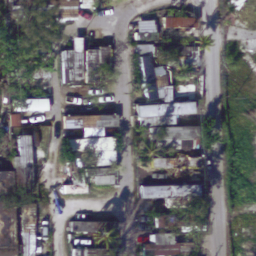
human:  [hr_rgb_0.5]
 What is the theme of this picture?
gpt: mobile home park

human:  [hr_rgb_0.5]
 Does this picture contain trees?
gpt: yes

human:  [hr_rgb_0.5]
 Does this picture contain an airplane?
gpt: no

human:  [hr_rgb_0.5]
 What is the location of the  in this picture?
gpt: i cannot see it